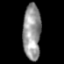
Tissue: prostate
Cell type: B cells
Senescence score: 0.6873
Nuclear area (px): 982
Mean DAPI intensity: 149.257